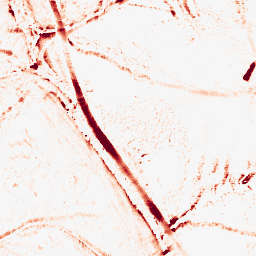
Category: morphological
Decomposition family: morphological_ellipse
Decomposition parameters: operation: opening
width: 10
height: 10
Upsampling method: bicubic_3x
Upsampling parameters: scale: 3
Upsampling scale: 3